Field crop: maize
Growth stage: 1
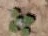
Species: chenopodium